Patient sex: M
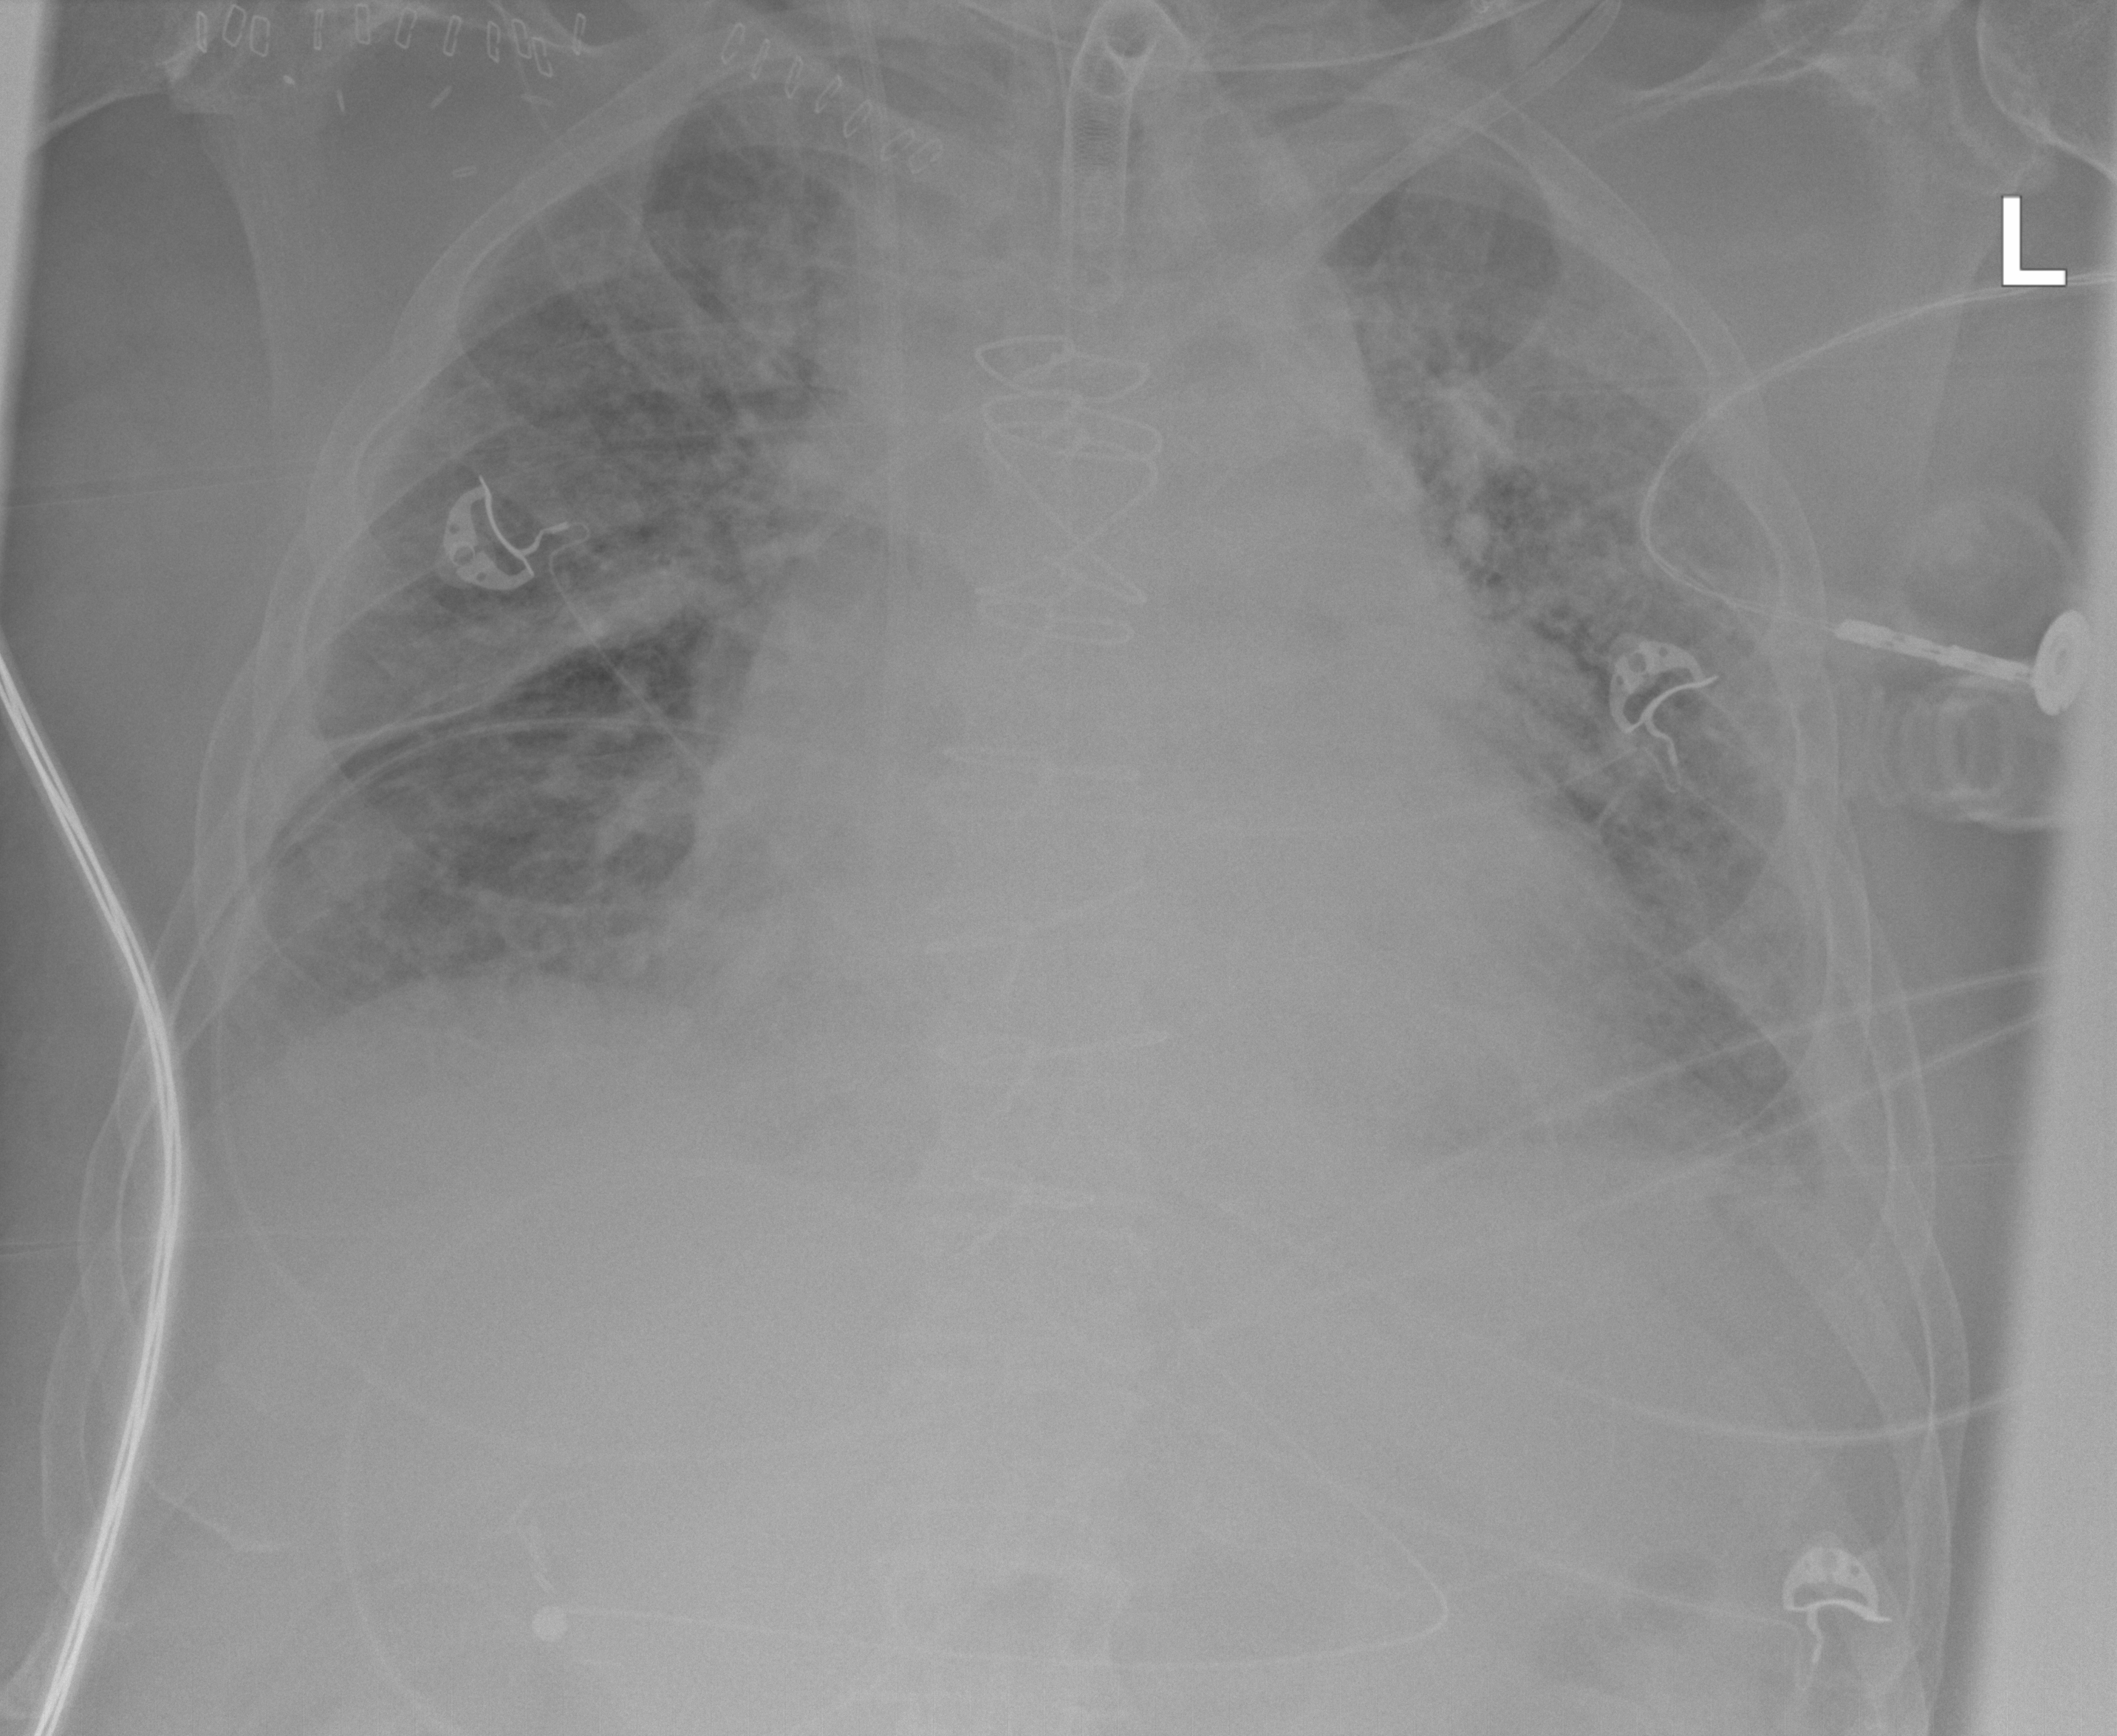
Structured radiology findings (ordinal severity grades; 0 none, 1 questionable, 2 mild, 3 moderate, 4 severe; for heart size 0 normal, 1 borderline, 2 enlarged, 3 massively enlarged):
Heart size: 2
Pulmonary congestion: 3
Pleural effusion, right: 2
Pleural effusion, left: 2
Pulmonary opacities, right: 2
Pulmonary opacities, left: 2
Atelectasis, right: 2
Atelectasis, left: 2